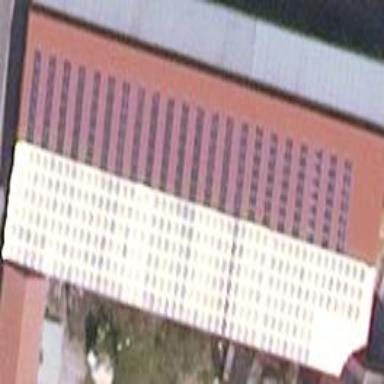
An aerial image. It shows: Building equipped with small solar photovoltaic panel for electricity generation.